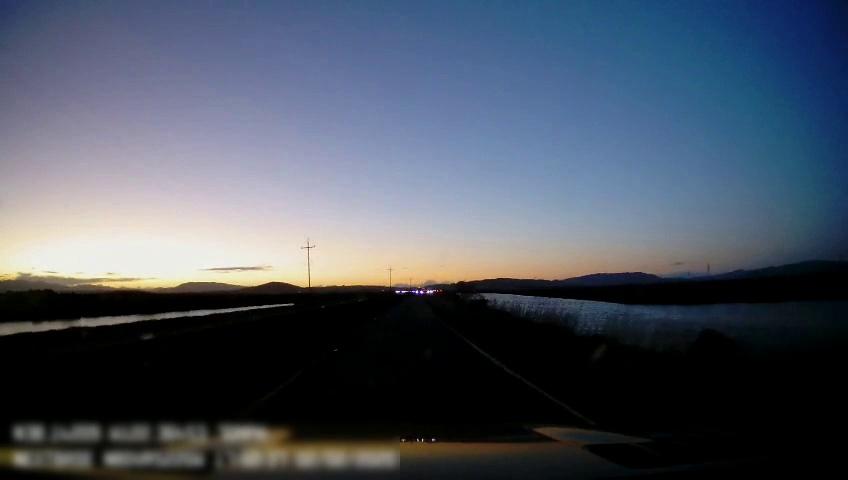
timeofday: Dusk/Dawn/Twilight
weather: Sunny
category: Drivable Space
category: Lanes | Current Lane
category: Lanes | Current Lane